Interaction volume radius: 5 \u00c5
Interaction volume height: 40 \u00c5
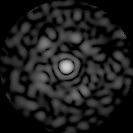
Disorder parameter: 0.8441